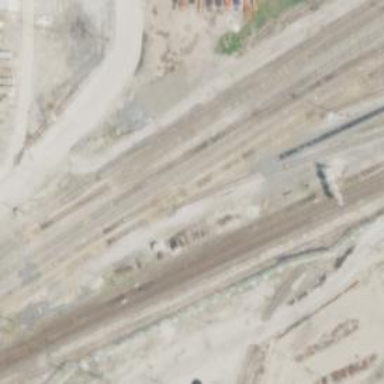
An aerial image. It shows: Railroad crossover.